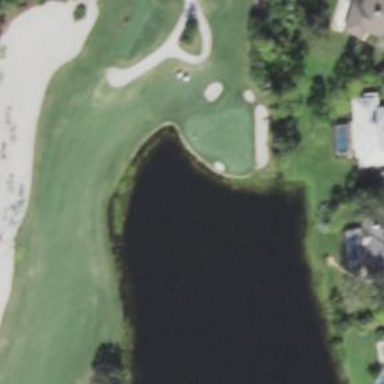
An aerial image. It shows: Golf hole.